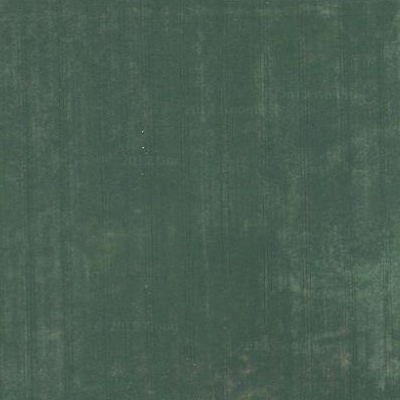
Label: bField